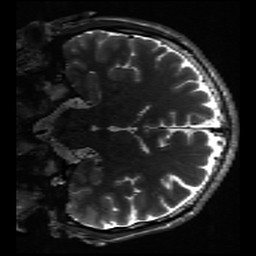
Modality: inplaneT2
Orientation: coronal